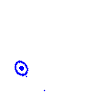
Particle: pion